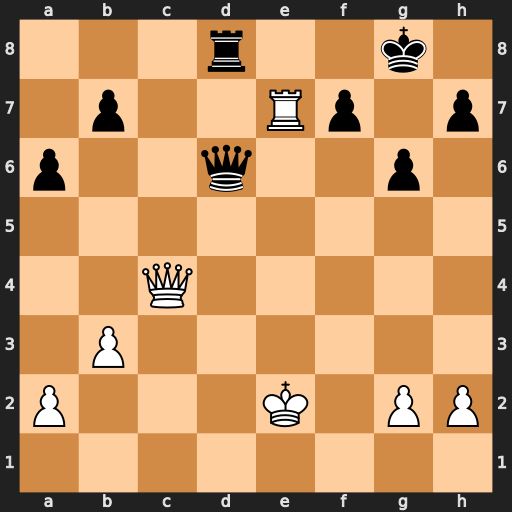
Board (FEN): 3r2k1/1p2Rp1p/p2q2p1/8/2Q5/1P6/P3K1PP/8
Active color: w
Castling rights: -
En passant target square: -
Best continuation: Qxf7+ Kh8 Qxh7#